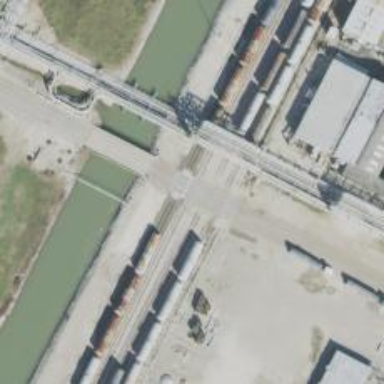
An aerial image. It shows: Rail spur service.